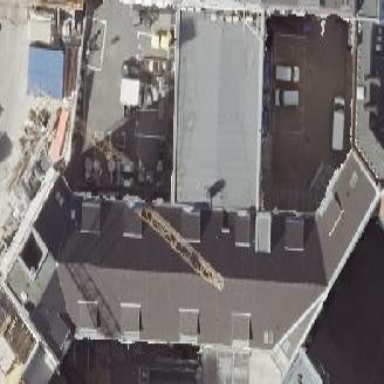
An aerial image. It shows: Building with gabled roof.